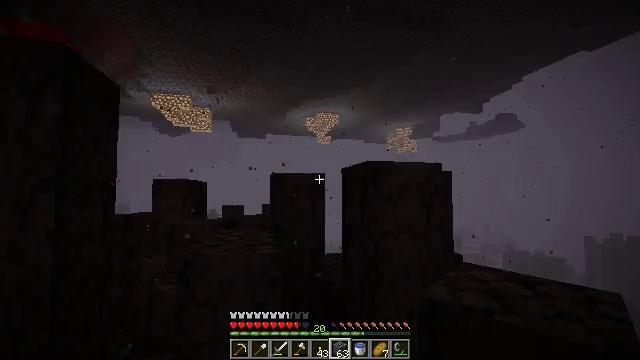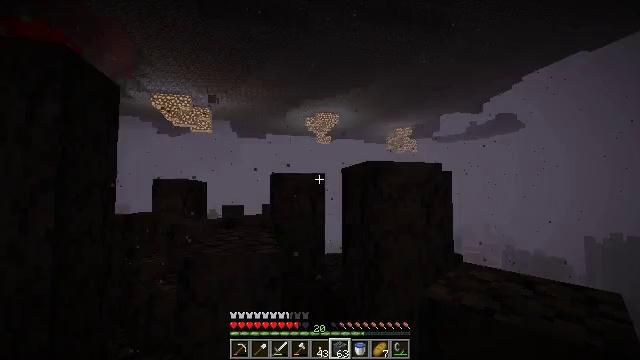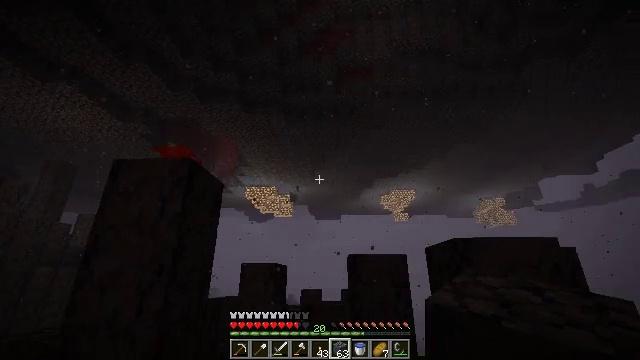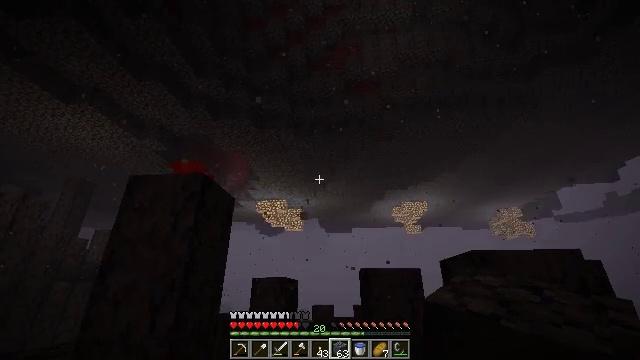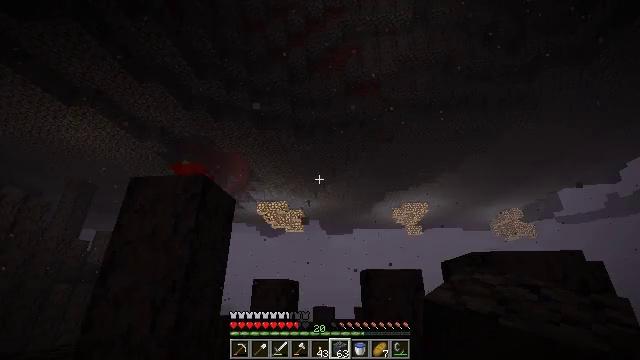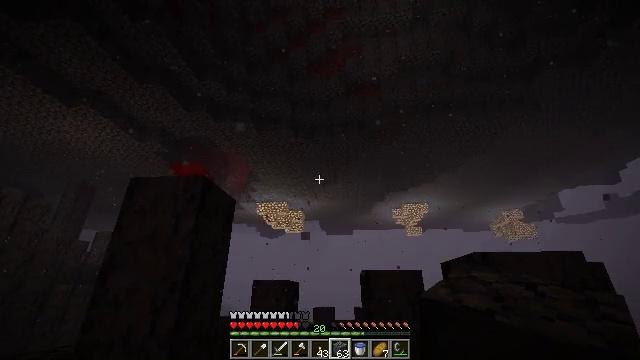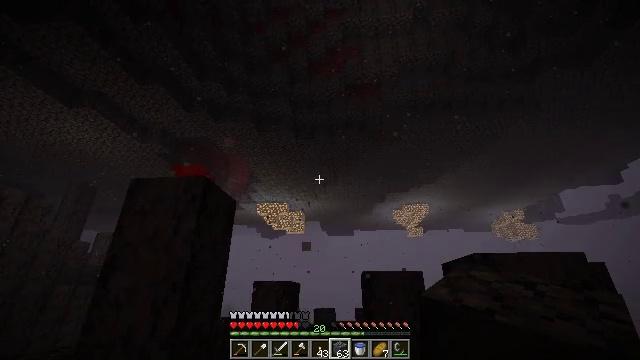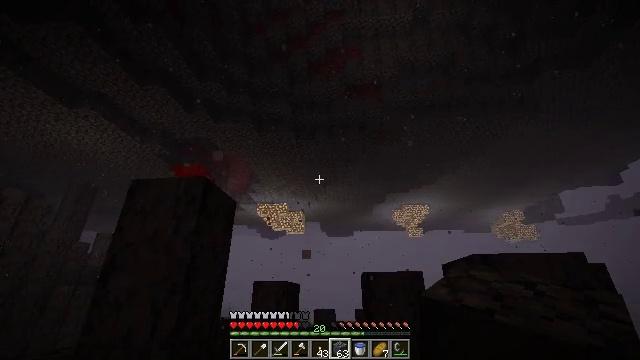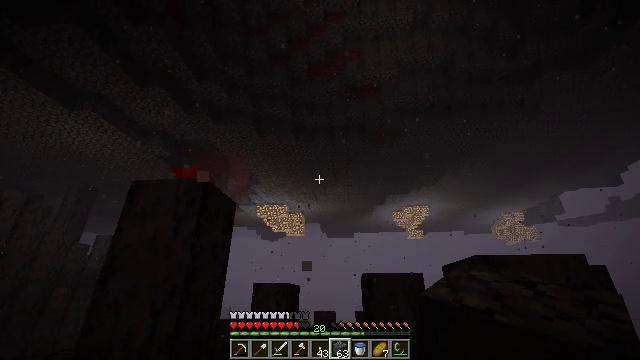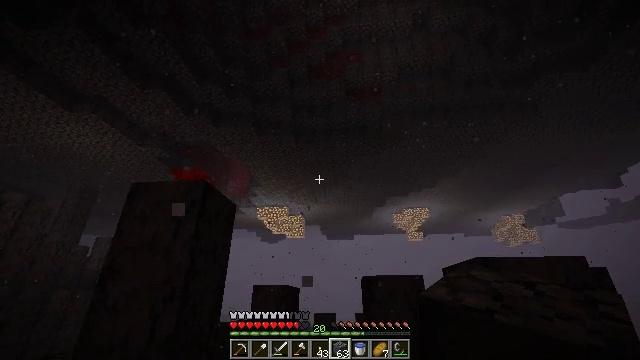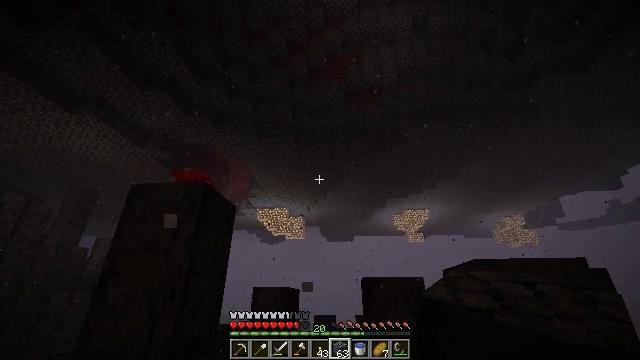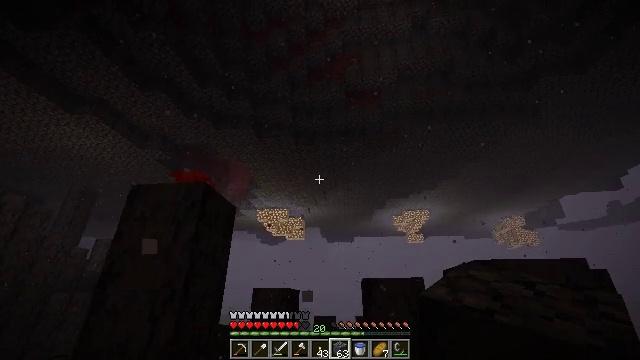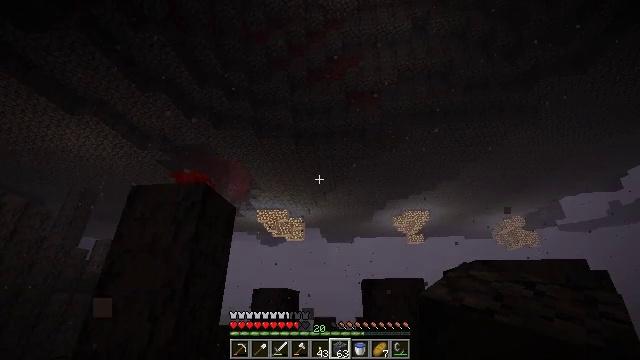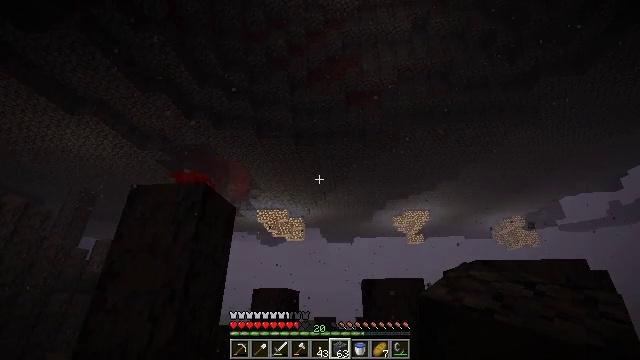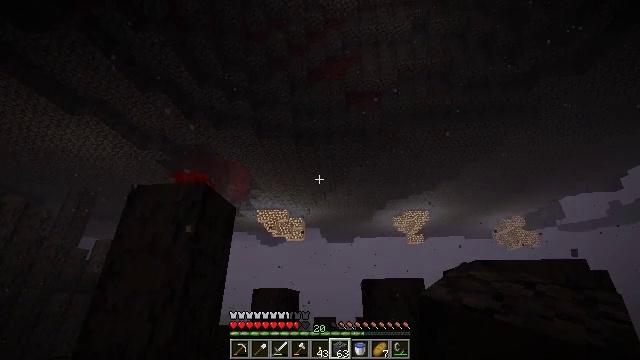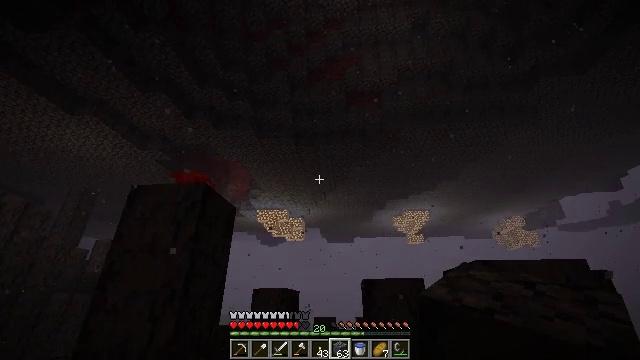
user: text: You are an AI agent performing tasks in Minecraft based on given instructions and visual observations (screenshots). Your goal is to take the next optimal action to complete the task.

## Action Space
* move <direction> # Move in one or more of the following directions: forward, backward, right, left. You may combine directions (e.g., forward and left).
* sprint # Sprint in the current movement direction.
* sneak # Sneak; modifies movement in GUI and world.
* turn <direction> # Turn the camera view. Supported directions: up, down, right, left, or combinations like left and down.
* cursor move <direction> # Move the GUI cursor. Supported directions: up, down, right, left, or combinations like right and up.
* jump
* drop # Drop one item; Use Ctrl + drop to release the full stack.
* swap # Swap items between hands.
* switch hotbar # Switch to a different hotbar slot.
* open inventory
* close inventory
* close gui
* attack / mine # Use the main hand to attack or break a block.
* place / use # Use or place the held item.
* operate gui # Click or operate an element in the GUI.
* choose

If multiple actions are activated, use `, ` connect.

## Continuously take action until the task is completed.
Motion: motion action
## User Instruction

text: Collect blackstone for building.
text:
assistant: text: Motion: no_op
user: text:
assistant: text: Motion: turn left and up
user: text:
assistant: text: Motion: turn left and up
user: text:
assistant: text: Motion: no_op
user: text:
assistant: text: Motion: no_op
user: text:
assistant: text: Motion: no_op
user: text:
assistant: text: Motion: no_op
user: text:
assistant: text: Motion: no_op
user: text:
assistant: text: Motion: no_op
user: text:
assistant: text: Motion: no_op
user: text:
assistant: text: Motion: no_op
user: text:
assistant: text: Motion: no_op
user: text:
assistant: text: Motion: no_op
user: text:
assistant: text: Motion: no_op
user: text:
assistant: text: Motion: no_op
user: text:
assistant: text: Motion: no_op
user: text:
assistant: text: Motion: no_op
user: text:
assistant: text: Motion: no_op
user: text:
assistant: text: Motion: no_op
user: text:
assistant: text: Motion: no_op
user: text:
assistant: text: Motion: no_op
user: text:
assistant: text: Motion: turn left
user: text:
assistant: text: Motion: turn left and down
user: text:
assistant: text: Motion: turn left and down
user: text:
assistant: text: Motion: turn left and down
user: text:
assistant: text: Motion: turn left and down
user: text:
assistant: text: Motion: no_op
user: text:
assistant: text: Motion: no_op
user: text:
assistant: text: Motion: no_op
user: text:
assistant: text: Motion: no_op